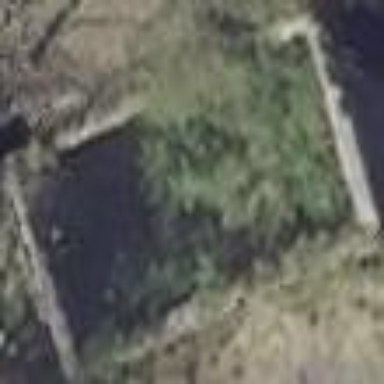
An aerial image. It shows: Ruins of building.